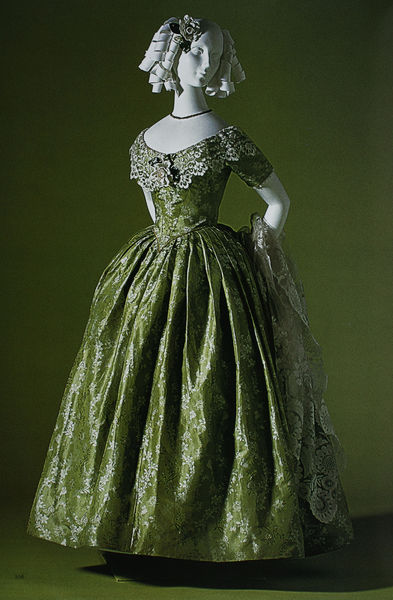
Titel: Abendkleid
Standort: Kyoto (Japan)
Institution: Kyoto Costume Institute
Schlagwörter: dunkel, hand, körper, schatten, weiß, grün, ausschnitt, blume, blumen, brust, busen, frau, frisur, haar, hell, kleid, kleider, licht, nase, schmuck, zimmer, blüte, blüten, dame, rose, schal, schleier, tuch, mode, muster, ornament, rock, arm, arme, augen, band, barock, falten, haarschmuck, kleidung, kragen, silber, spitze, ärmel, hals, hände, auge, figur, gewand, haare, kostüm, stickerei, stoff, stoffe, spitzen, brosche, dekollete, dekollte, dekoltee, kinn, lippen, locke, locken, rokoko, schulter, schultern, seide, beine, perücke, taille, bein, brüste, japan, modell, halsband, mieder, tüll, kette, oliv, romantik, falte, weiblich, dekor, robe, glänzend, faltenwurf, rüsche, rüschen, model, stola, halskette, abendkleid, foto, fotografie, photographie, gemustert, unterrock, brokat, damast, puppe, photo, farbfoto, schultertuch, hüfte, tageskleid, viktorianisch, museum, kopfschmuck, aufnahme, reifrock, tailliert, ballkleid, korkenzieherlocken, frua, kurzarm, kyoto, stoppslocken, ballonrock